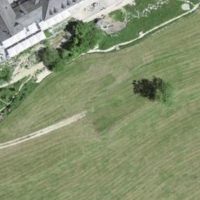
EUNIS habitat code: 24
Species observed at this site:
Chamaenerion angustifolium
Sorbus aucuparia
Lapsana communis
Astrantia major
Hesperis matronalis
Plantago media
Chamaenerion dodonaei